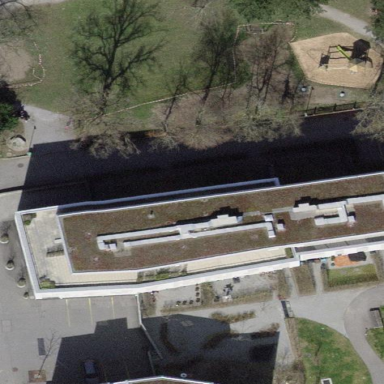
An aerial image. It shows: Apartment building with flat roof.